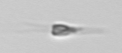
Label: Calciopappus